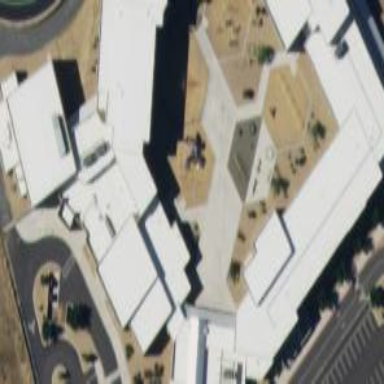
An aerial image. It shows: School building.